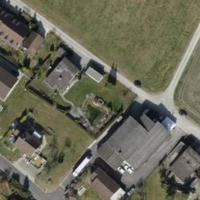
EUNIS habitat code: 55
Species observed at this site:
Chenopodium album
Plantago major